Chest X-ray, AP view. Patient: 34 years old, sex M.
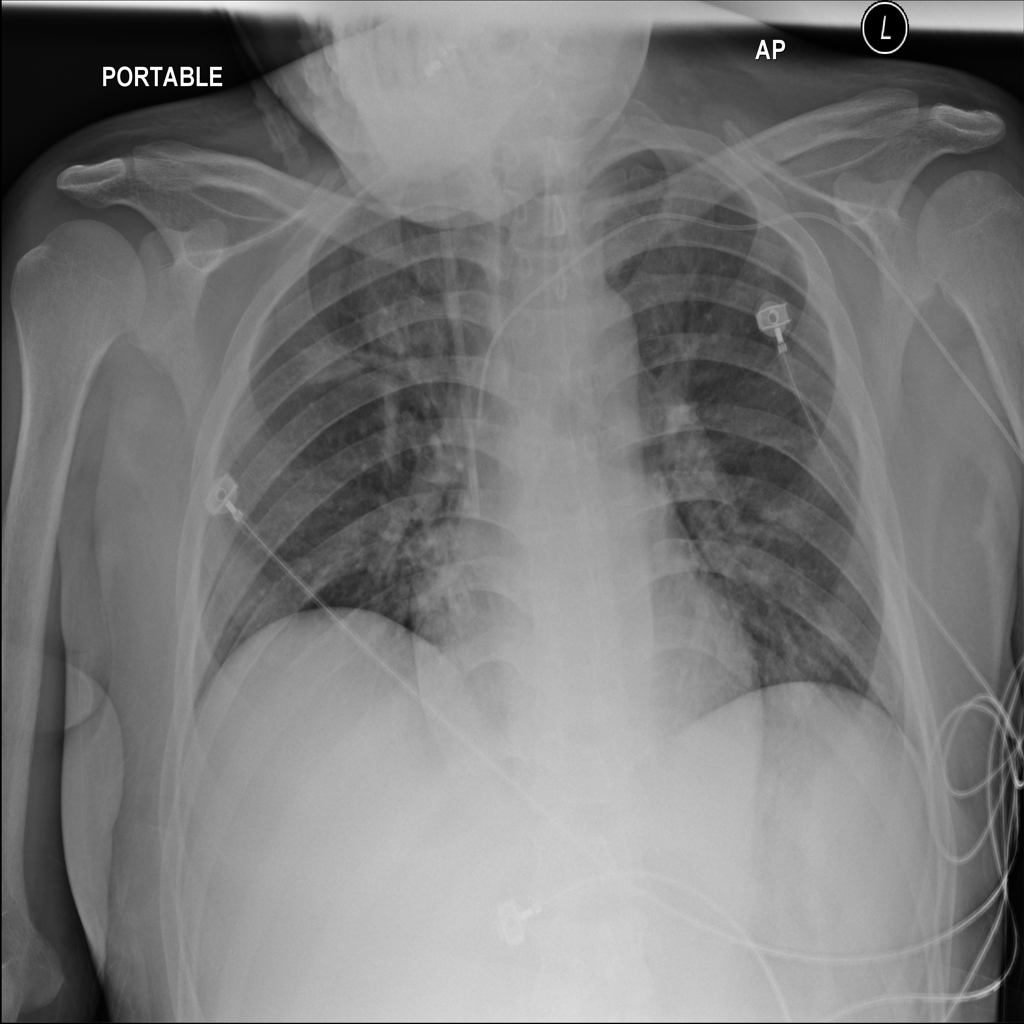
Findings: No Finding